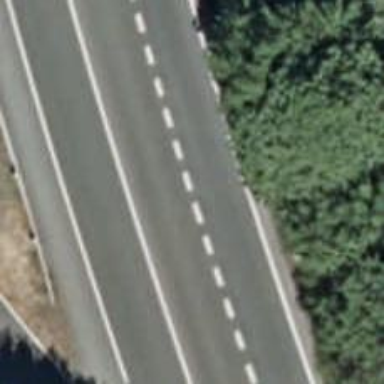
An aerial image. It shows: Asphalt road classified as trunk highway.